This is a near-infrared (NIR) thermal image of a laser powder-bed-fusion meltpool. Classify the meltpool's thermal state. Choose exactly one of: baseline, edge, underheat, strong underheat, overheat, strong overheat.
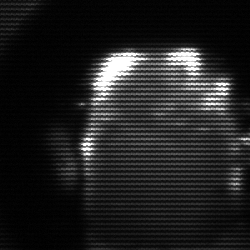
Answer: baseline